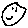
Label: smiley face